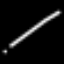
Label: line